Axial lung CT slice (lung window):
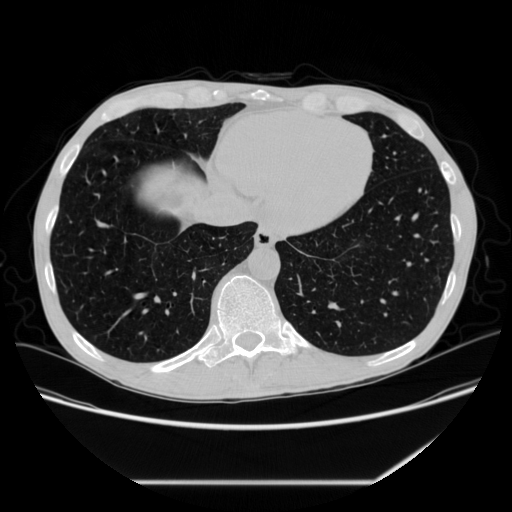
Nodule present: no